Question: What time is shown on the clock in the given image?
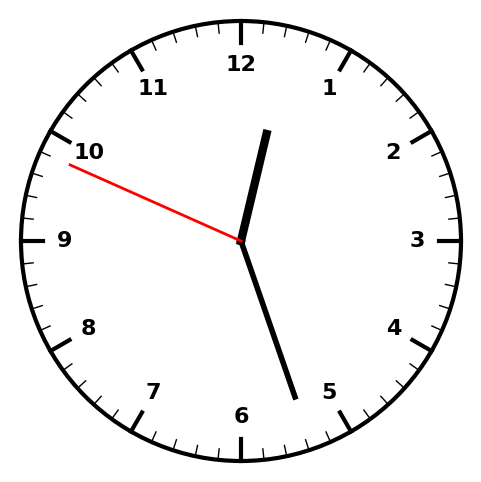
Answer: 12:26:49